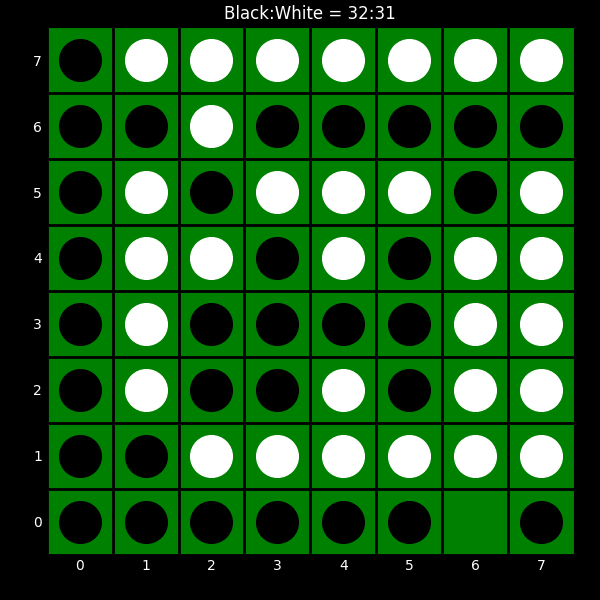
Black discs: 32
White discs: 31